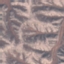
Label: HerbaceousVegetation